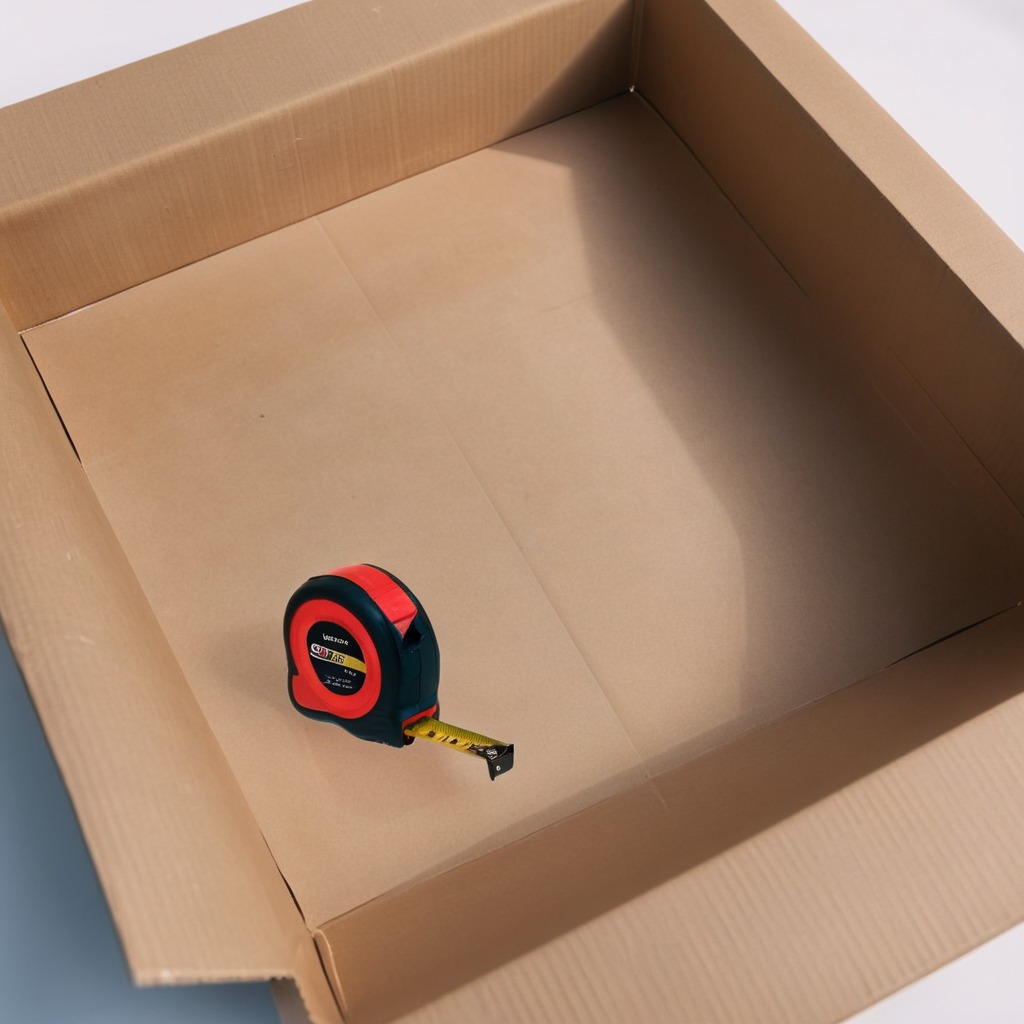
A measuring tape is lying on a clean dry cardboard box surface in an outdoor workshop during daytime bright natural light soft shadows slightly creased but